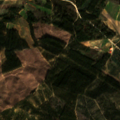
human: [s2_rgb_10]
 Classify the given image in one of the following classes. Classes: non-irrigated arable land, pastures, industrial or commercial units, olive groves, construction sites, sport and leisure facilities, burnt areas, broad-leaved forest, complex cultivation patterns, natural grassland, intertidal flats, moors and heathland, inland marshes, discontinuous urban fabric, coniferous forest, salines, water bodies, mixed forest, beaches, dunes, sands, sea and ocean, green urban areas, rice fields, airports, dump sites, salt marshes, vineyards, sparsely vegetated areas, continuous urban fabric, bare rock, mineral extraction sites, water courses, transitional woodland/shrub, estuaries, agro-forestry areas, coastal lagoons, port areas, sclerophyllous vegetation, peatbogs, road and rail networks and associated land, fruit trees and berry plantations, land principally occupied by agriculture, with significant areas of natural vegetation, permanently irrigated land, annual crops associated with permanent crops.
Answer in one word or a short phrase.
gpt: vineyards, complex cultivation patterns, broad-leaved forest, transitional woodland/shrub